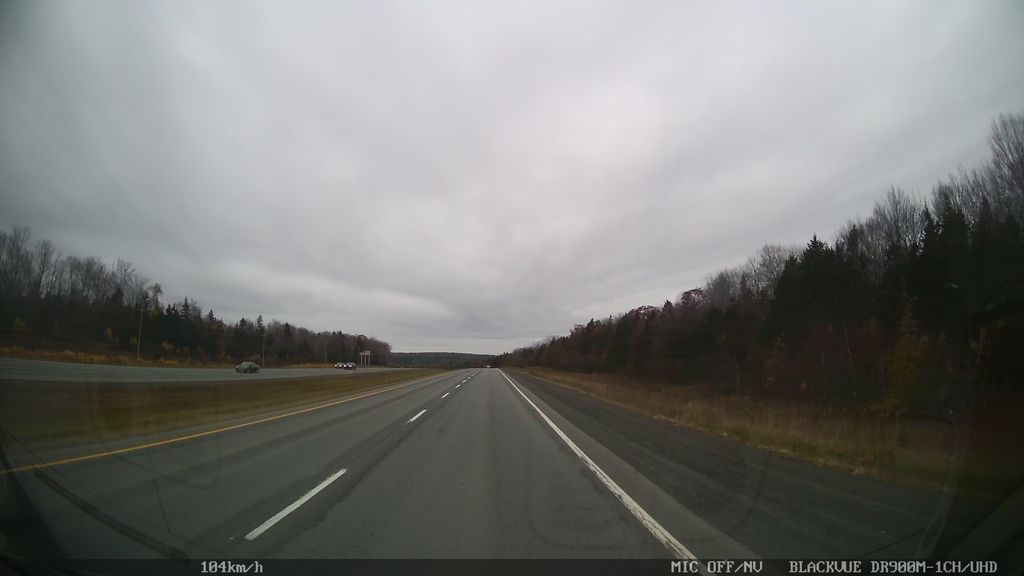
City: halifax